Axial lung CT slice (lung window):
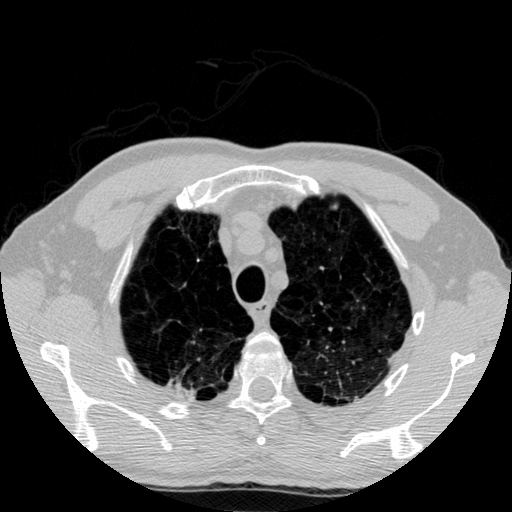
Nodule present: no